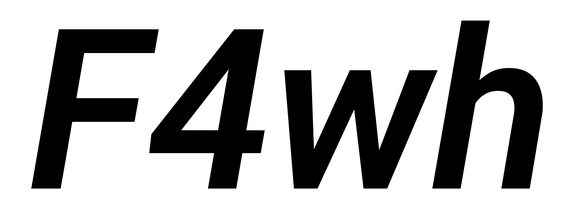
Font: Roboto-Italic_SemiBold_Italic